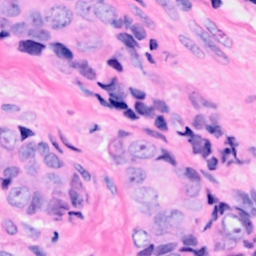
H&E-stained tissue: Breast